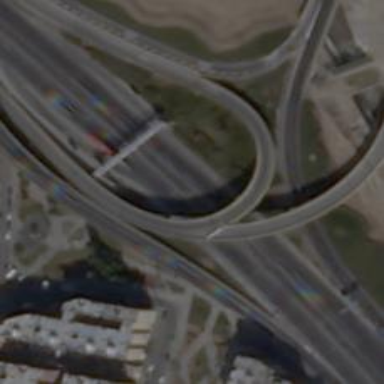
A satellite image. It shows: Motorway junction.